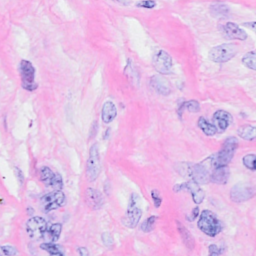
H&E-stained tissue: Breast